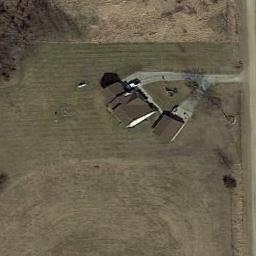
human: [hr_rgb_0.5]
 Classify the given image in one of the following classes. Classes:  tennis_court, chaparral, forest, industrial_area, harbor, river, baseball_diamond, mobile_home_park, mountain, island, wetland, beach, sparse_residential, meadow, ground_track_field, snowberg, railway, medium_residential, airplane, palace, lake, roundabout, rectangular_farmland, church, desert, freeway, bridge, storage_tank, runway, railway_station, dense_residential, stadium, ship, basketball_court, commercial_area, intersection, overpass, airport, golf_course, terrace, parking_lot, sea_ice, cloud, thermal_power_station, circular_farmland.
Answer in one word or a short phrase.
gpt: sparse_residential